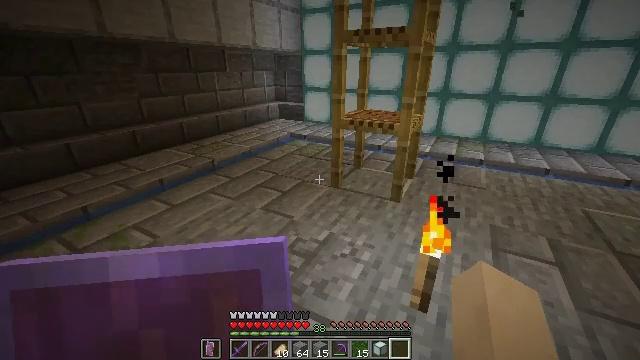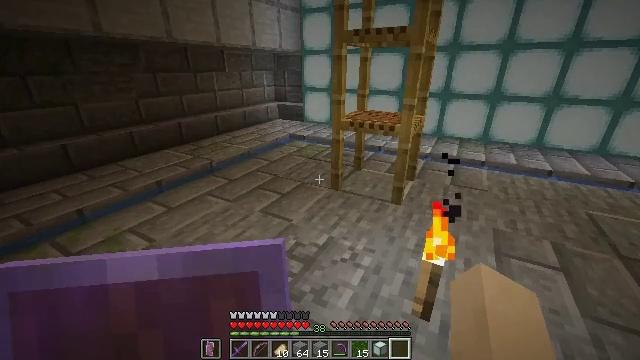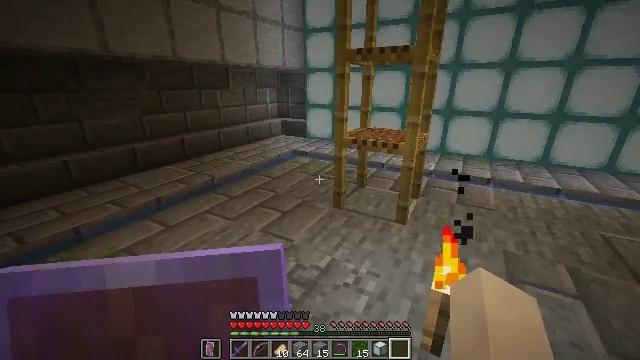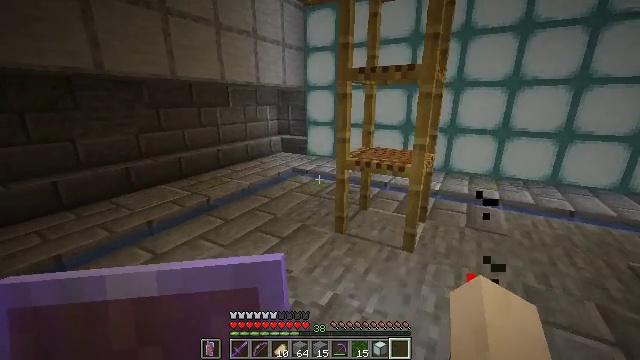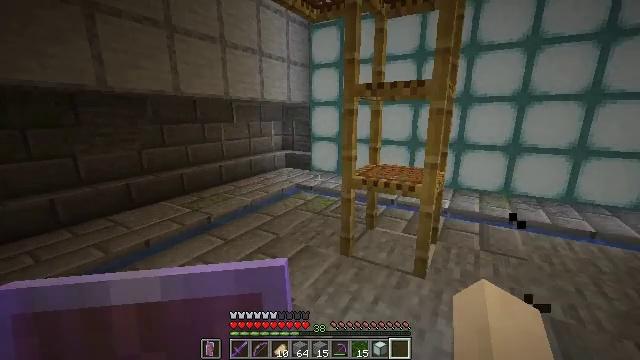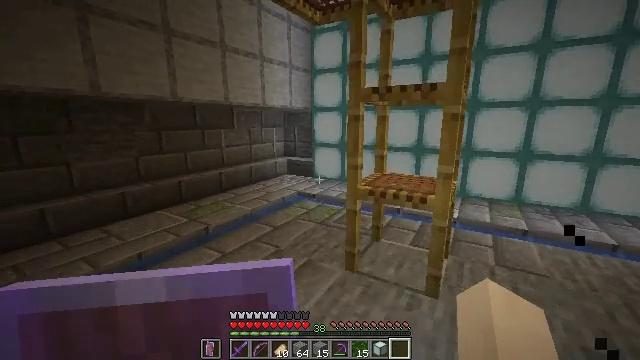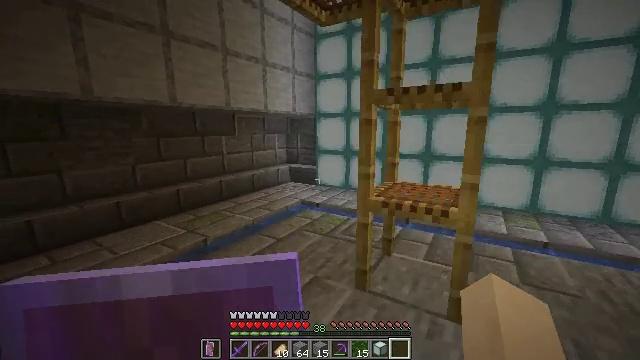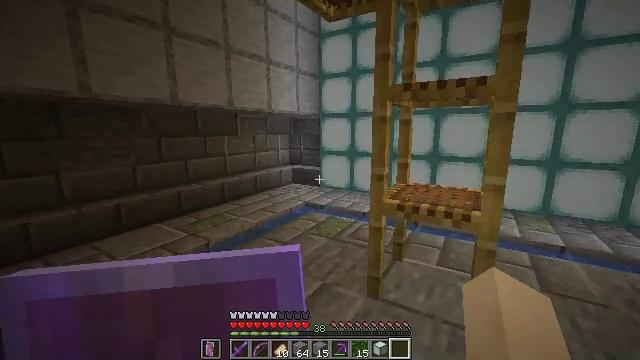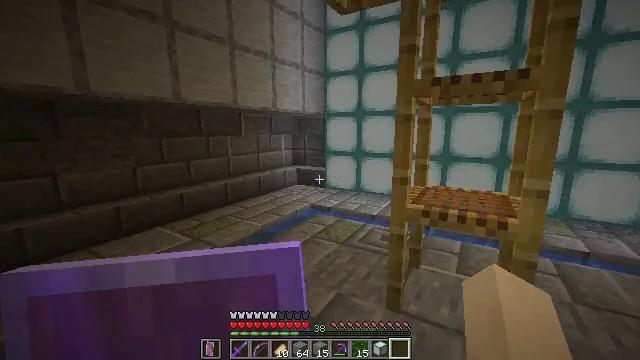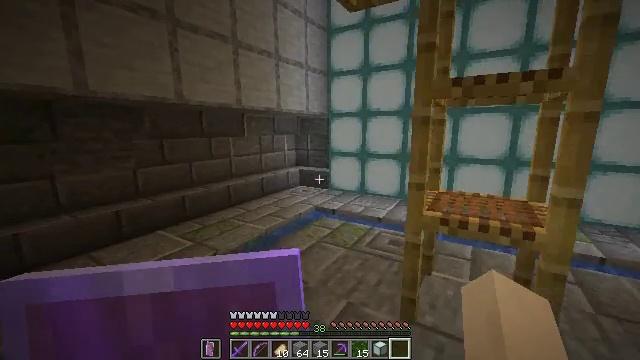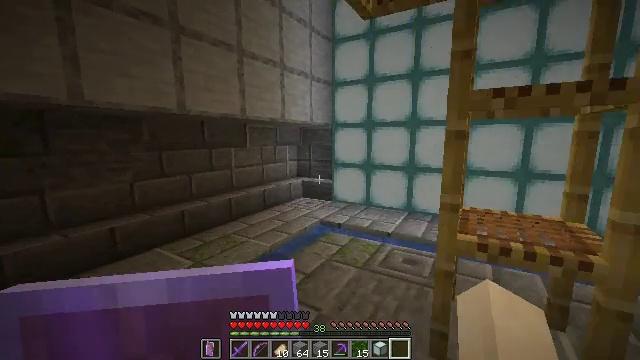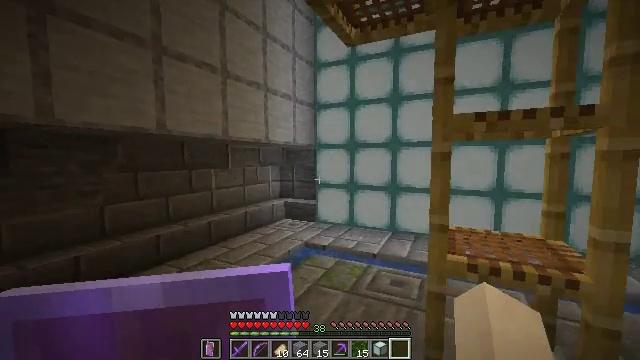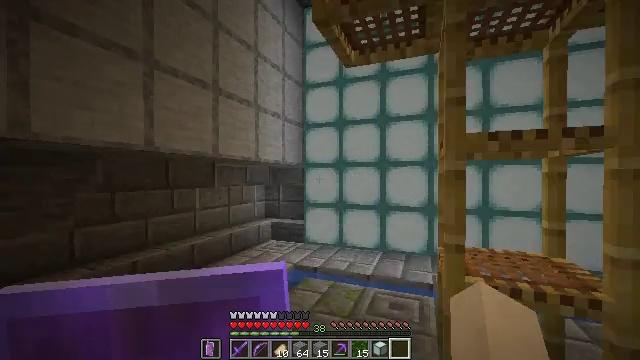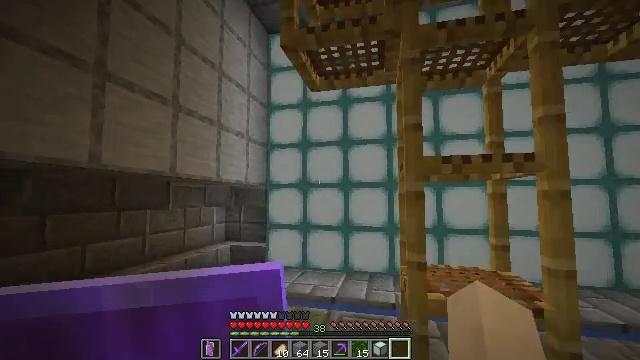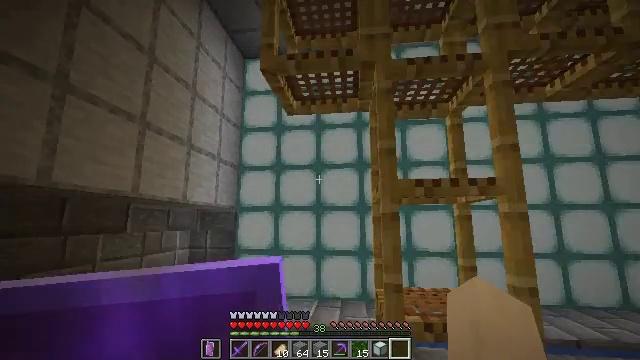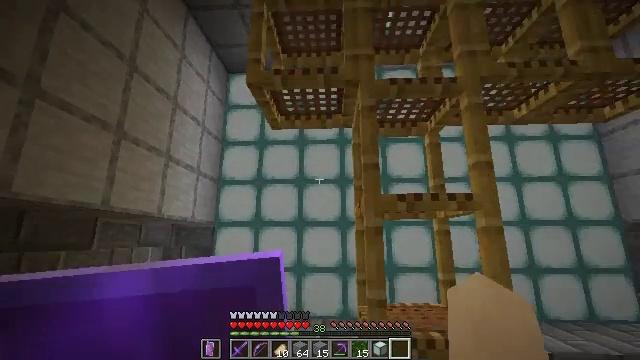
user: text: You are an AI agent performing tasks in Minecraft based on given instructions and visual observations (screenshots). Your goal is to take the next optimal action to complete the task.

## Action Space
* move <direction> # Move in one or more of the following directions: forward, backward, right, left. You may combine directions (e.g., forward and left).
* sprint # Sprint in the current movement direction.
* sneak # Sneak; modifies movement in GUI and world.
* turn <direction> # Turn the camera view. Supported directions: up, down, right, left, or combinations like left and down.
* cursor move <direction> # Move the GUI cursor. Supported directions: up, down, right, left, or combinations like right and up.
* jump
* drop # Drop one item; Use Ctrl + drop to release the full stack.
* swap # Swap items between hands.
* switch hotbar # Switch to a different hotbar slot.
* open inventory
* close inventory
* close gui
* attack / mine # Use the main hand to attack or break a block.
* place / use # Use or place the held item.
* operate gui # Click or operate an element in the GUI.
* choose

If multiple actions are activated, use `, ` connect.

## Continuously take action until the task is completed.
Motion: motion action
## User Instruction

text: Open the crafting table to create polished blackstone stairs.
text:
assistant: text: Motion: move forward
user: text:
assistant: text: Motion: move forward, turn up
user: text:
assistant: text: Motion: move forward, turn up
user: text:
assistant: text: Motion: move forward, turn up
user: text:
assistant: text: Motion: move forward, turn up
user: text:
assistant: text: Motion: move forward and move left, turn up
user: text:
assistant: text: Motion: move forward and move left
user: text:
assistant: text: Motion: move forward and move left
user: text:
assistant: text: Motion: move forward and move left
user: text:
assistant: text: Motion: move forward and move left, turn up
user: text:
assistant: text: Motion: move left, turn right and up
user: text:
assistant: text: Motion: turn right and up
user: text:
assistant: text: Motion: turn right and up
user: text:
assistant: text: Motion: turn right and up
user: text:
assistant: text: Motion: turn right and up
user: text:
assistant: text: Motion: move back, turn right and up
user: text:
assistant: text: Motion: move back, turn right and up
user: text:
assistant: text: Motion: move back, turn right and up
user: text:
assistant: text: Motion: move back
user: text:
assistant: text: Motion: move back
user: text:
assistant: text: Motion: move back
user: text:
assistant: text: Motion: move back
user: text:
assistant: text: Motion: move back
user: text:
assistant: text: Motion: move back
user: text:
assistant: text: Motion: move back
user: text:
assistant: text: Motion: move back
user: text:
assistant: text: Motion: move back
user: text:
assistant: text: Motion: move back
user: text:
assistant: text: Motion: no_op
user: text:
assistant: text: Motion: no_op